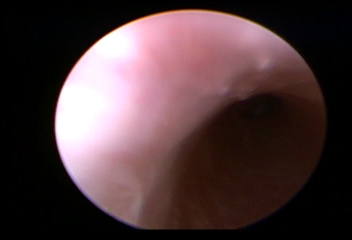
Modality: WLC
Class: Normal mucosa
Bladder cancer association: No